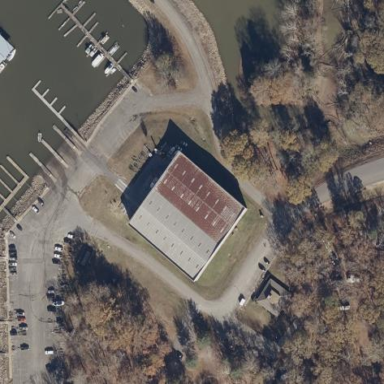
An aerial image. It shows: Boat storage facility.